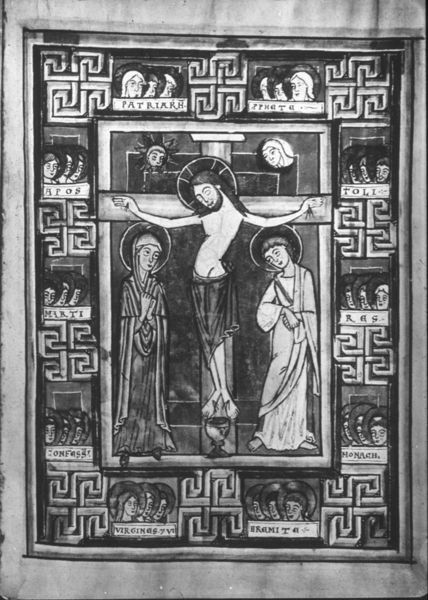
Titel: Evangeliar
Institution: Aschaffenburg, Bibliothek
Schlagwörter: gott, frauen, köpfe, blick, tuch, malerei, muster, bart, arme, augen, rahmen, kirche, sonne, gewand, füße, schrift, hoch, mond, gefäß, kreuz, rechteck, religion, text, heiligenschein, nimbus, jesus, kreuzigung, mittelalter, pokal, jünger, maria, christentum